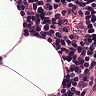
Metastatic tissue present: no